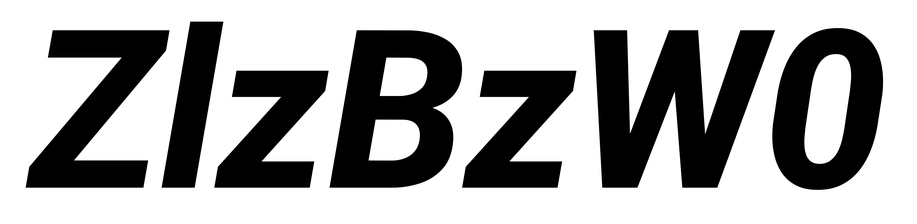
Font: Roboto-Italic_ExtraBold_Italic